Question: I would like to create a dynamic menu from following result set.

Html structure should as follows,
'''
<ul class="menu">
<li>Menu 1</li>
<ul class='submenu'>
<li>Submenu1</li>
<li>Submenu2</li>
</ul>
<li>Menu2</li>
<ul class='submenu'>
<li>Submenu1</li>
<li>Submenu2</li>
</ul>
<li>Menu 3</li>
</ul>
'''
Tried as following,
'''
<?php $cat = 0;?>
<?php foreach($this->submenus as $submenu): ?>
<?php if($cat!= $submenu->category_id): ?>
<li><?php echo $submenu->category_name ?></li>
<?php echo (!empty($submenu->subcategory_name))?'<ul>':''; ?>
<?php $flag = $submenu->category_id; ?>
<?php endif;?>
<li class='sub'><?php echo $submenu->subcategory_name ?></li>
<?php if($cat!= $flag && $cat > 0): ?>
</ul>
<?php endif;?>
<?php $cat = $submenu->category_id;?>
<?php endforeach; ?>
'''
It fails when close closing.
Please help.
Thanks
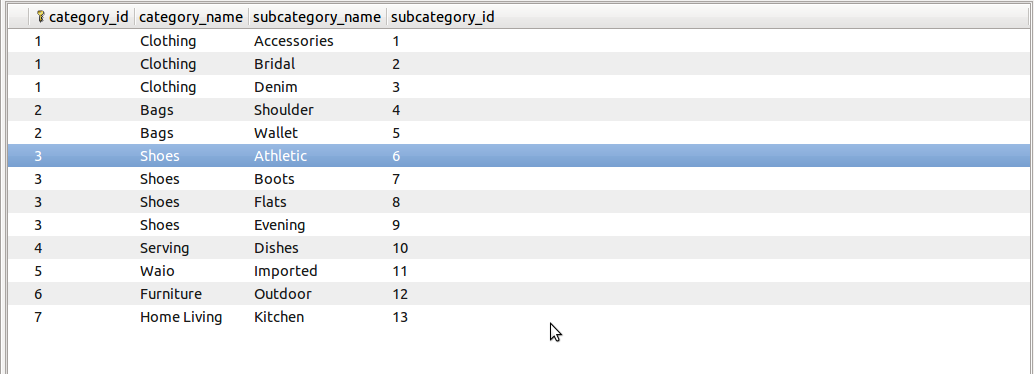
Answer: I have rearranged your PHP code a bit, please try the following:
'''
<?php $cat = 0;?>
<?php $submenu_flag = 0;?>
<?php foreach($this->submenus as $submenu): ?>
<?php if($cat!= $submenu->category_id): ?>
<?php if($submenu_flag > 0): ?>
</ul>
<?php $submenu_flag = 0;?>
<?php endif;?>
<li><?php echo $submenu->category_name ?></li>
<?php if(!empty($submenu->subcategory_name)): ?>
<ul>
<?php $submenu_flag = 1; ?>
<?php endif;?>
<?php endif;?>
<?php echo (!empty($submenu->subcategory_name))?'<li class='sub'><?php echo $submenu->subcategory_name ?></li>':''; ?>
<?php $cat = $submenu->category_id;?>
<?php endforeach; ?>
'''